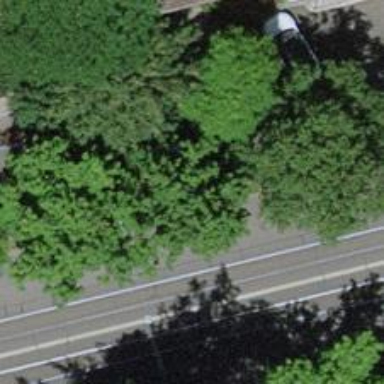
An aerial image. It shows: Beautiful avenue lined with deciduous broadleaved trees.